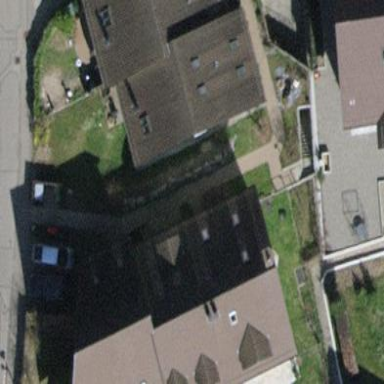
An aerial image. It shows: Building.